Field crop: maize
Growth stage: 2
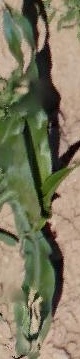
Species: maize